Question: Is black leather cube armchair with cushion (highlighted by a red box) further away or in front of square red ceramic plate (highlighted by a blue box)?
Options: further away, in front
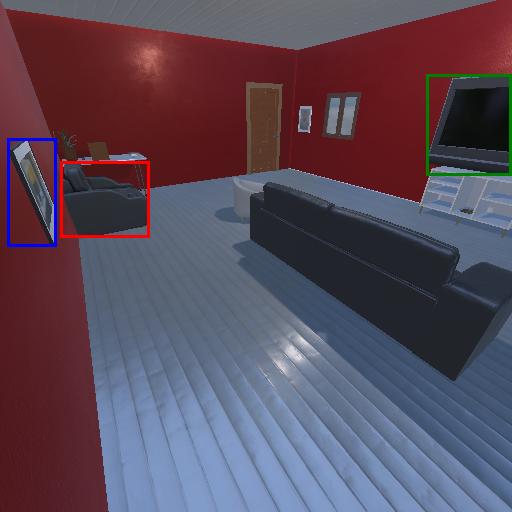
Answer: further away